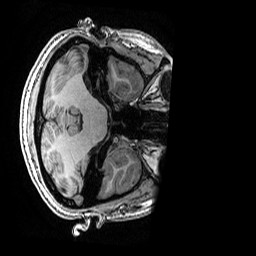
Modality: T1w
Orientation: axial
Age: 22
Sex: female
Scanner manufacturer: ge
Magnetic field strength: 3 T
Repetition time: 0.007 s
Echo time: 0.00342 s